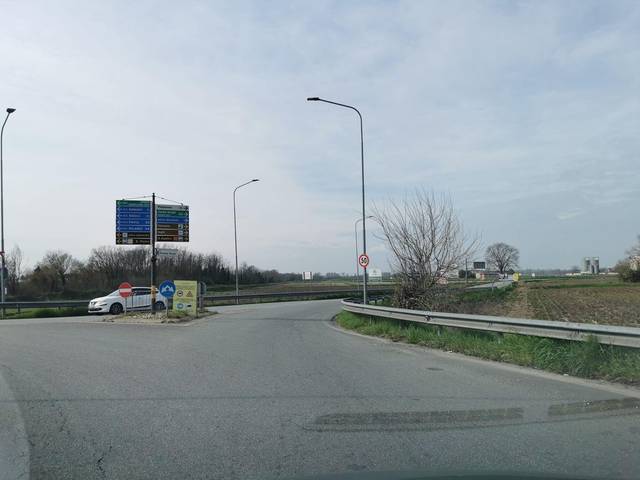
Region: Italy
Coordinates: 45.449, 8.599